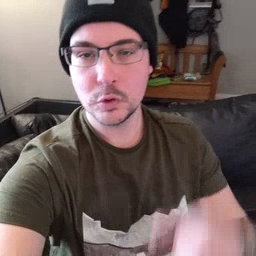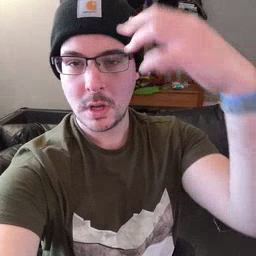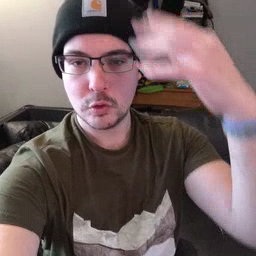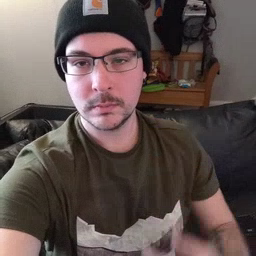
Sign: shower